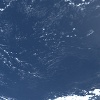
Label: water